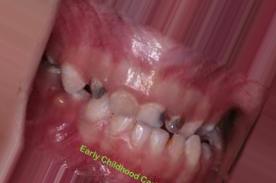
Condition: Caries